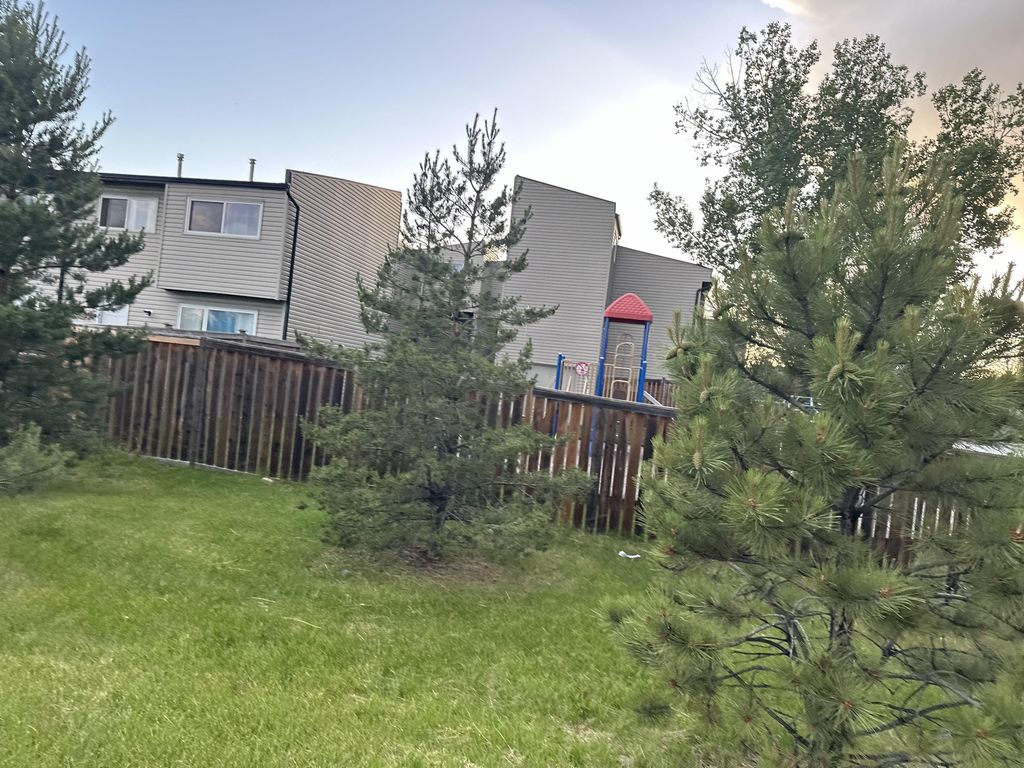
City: calgary